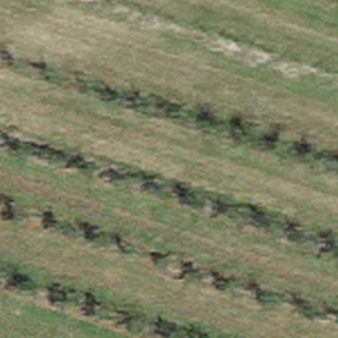
Label: other